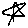
Label: star